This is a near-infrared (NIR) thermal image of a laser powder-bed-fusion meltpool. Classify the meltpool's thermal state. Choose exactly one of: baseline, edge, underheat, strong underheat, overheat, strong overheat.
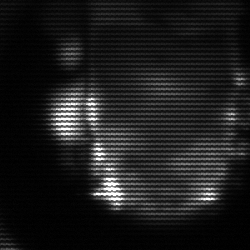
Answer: baseline